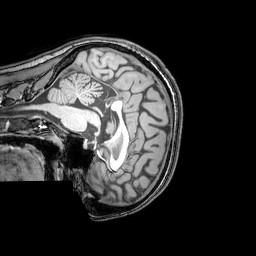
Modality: T1w
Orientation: sagittal
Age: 25
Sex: female
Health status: healthy
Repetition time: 0.081 s
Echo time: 0.037 s